Question: I am having very little luck configuring my spring config file for Hibernate Annotations. I have been looking at other posts and I'm not sure what I am missing. I shouldn't need to define a config file since I am using HibernateProperties in my session factory correct? I'm getting the following error:
# Error Message
## Error creating bean with name 'HibernateSessionFactory'
Could not instantiate bean class [org.springframework.orm.hibernate3.annotation.AnnotationSessionFactoryBean]: Constructor threw exception; nested exception is java.lang.NoClassDefFoundError: org.hibernate.cfg.AnnotationConfiguration
at org.springframework.beans.factory.support.AbstractAutowireCapableBeanFactory.instantiateBean(AbstractAutowireCapableBeanFactory.java:965)
# Spring Configuration
'''
<!-- Defines the hibernate session factory to be used by the hibernate support dao classes -->
<bean id="HibernateSessionFactory" class="org.springframework.orm.hibernate3.annotation.AnnotationSessionFactoryBean" >
<property name="dataSource" ref="webDataSrc" />
<property name="annotatedClasses">
<list>
<value>ca.test.Foo</value>
</list>
</property>
<property name="hibernateProperties">
<props>
<prop key="hibernate.show_sql">true</prop>
<prop key="debug">true</prop>
<prop key="hibernate.dialect">org.hibernate.dialect.OracleDialect</prop>
<prop key="hibernate.cglib.use_reflection_optimizer">false</prop>
</props>
</property>
</bean>
'''

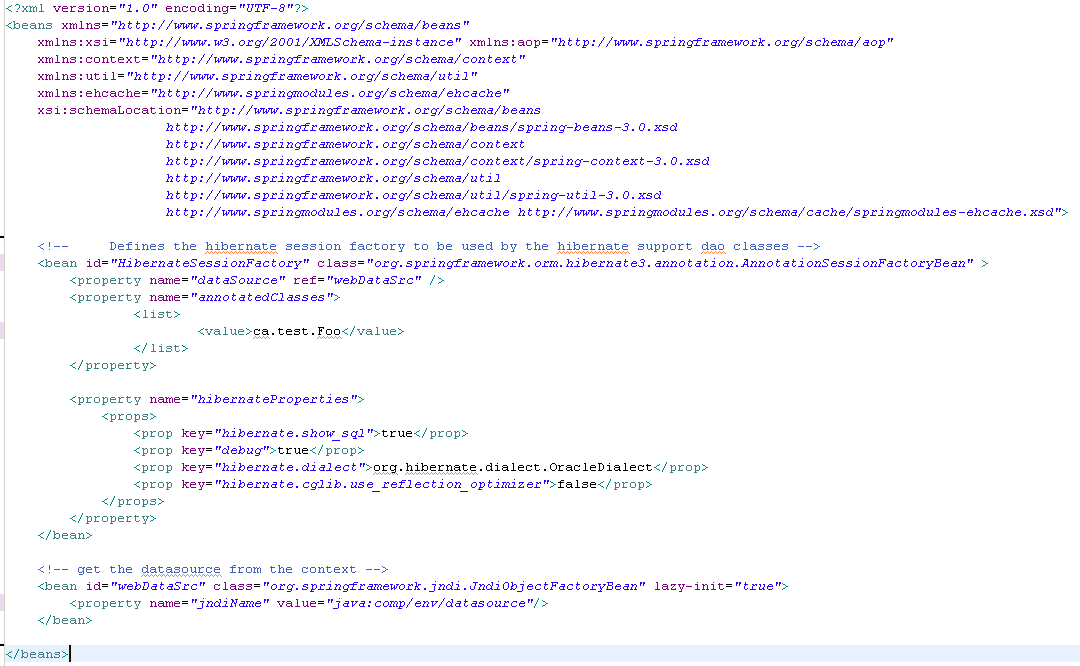
Answer: Is 'Hibernate Annotations' jar on your classpath?